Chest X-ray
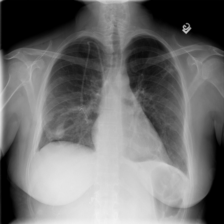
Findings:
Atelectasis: negative
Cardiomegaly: negative
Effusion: negative
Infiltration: positive
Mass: negative
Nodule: positive
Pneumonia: negative
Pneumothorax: negative
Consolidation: negative
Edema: negative
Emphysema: positive
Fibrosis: negative
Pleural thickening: negative
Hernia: negative